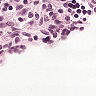
Metastatic tissue present: no